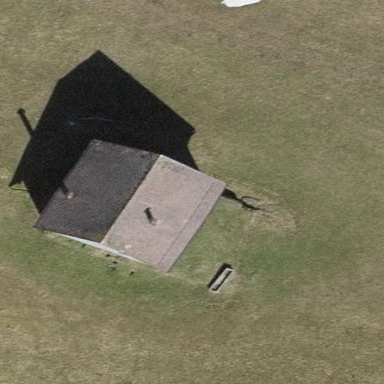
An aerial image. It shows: Farm auxiliary building.